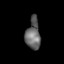
Tissue: lung
Cell type: Myeloid cells
Senescence score: 0.2272
Nuclear area (px): 437
Mean DAPI intensity: 102.039